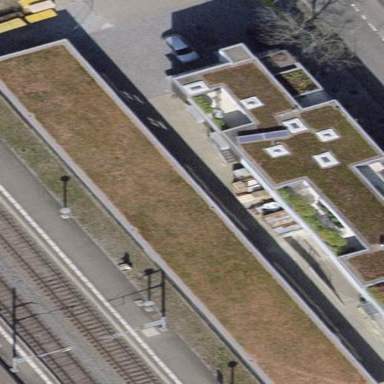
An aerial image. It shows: Public transport shelter building.